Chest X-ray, PA view. Patient: 45 years old, sex M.
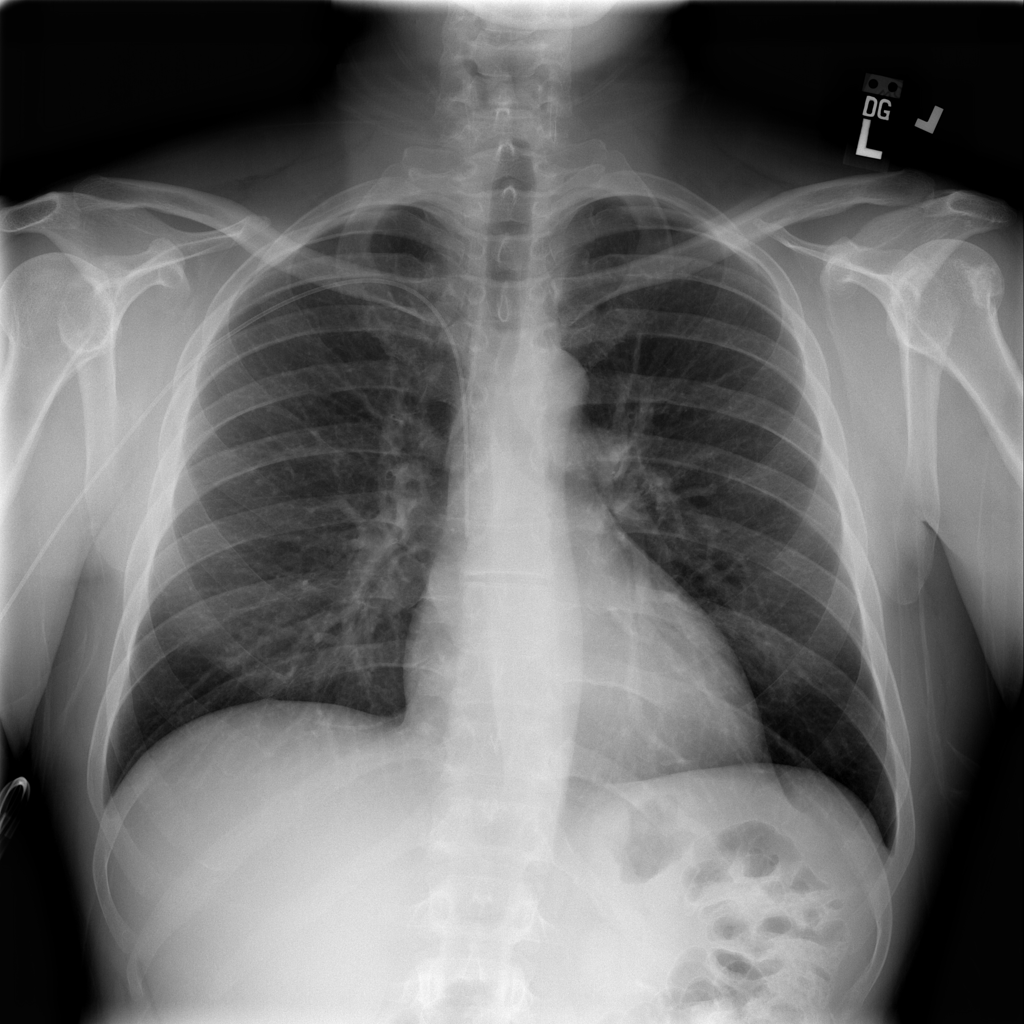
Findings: No Finding